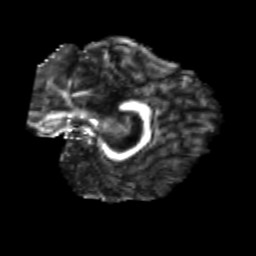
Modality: FA
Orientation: sagittal
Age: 25
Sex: female
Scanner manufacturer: siemens
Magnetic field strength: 3 T
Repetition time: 3.5 s
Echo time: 0.104 s